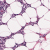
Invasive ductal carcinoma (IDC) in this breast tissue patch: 1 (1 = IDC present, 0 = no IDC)